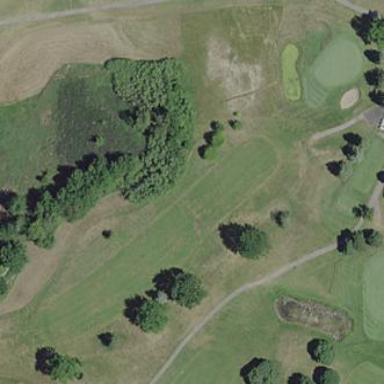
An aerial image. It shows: Rough grassy area used for golf.